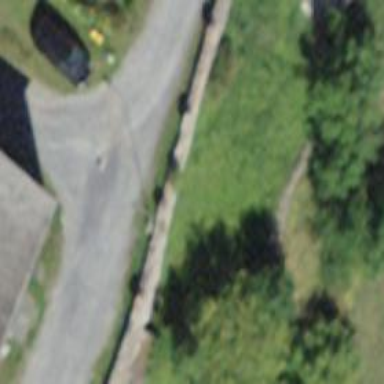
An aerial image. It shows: Unpaved road in residential area.